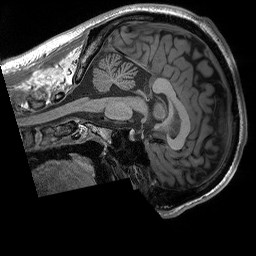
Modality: T1w
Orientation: sagittal
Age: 24
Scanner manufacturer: siemens
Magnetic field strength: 3 T
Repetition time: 2.3 s
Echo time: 0.00296 s